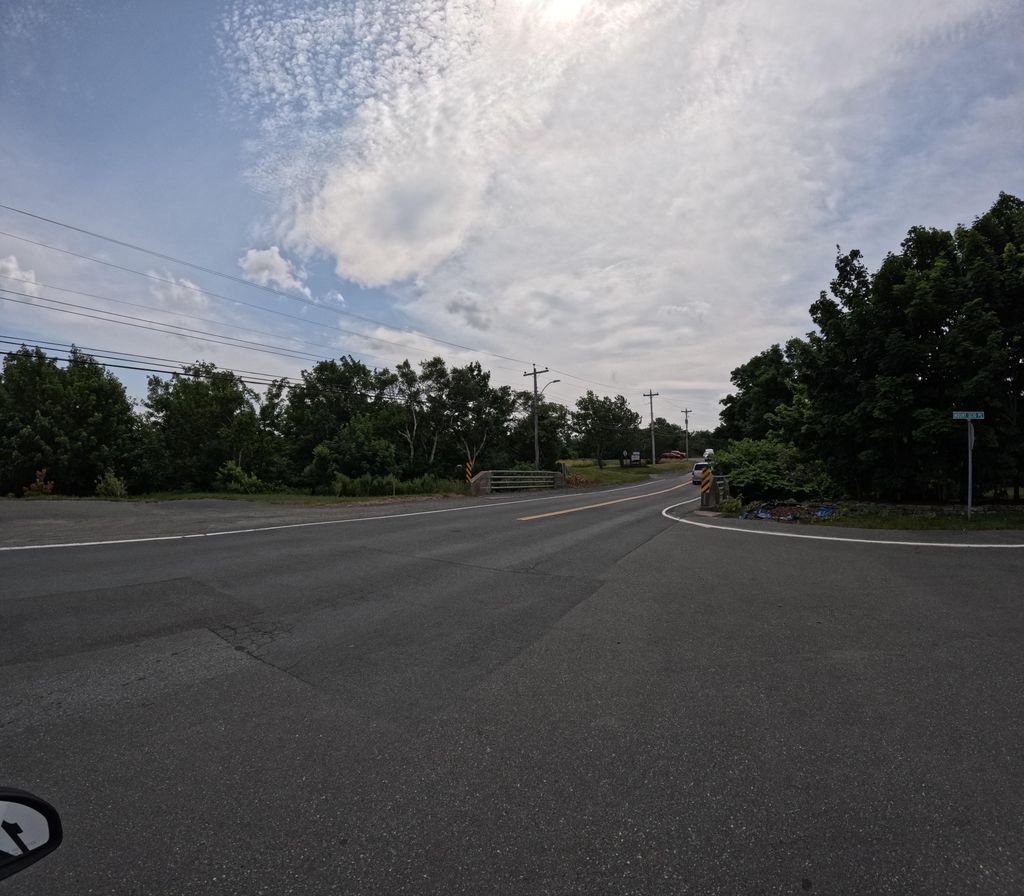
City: st_johns